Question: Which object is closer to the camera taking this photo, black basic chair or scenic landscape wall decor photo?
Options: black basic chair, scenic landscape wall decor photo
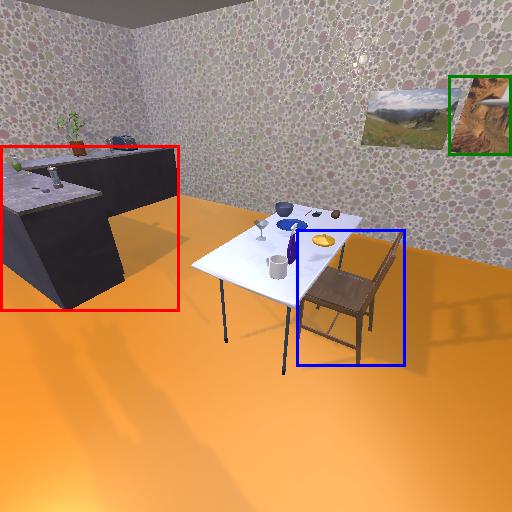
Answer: black basic chair